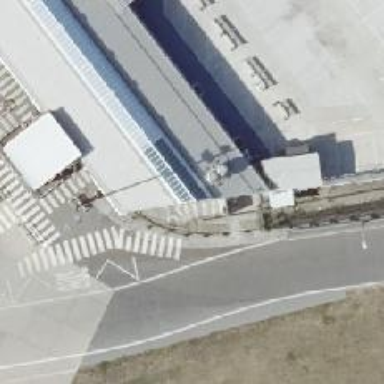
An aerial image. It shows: Airport gate.